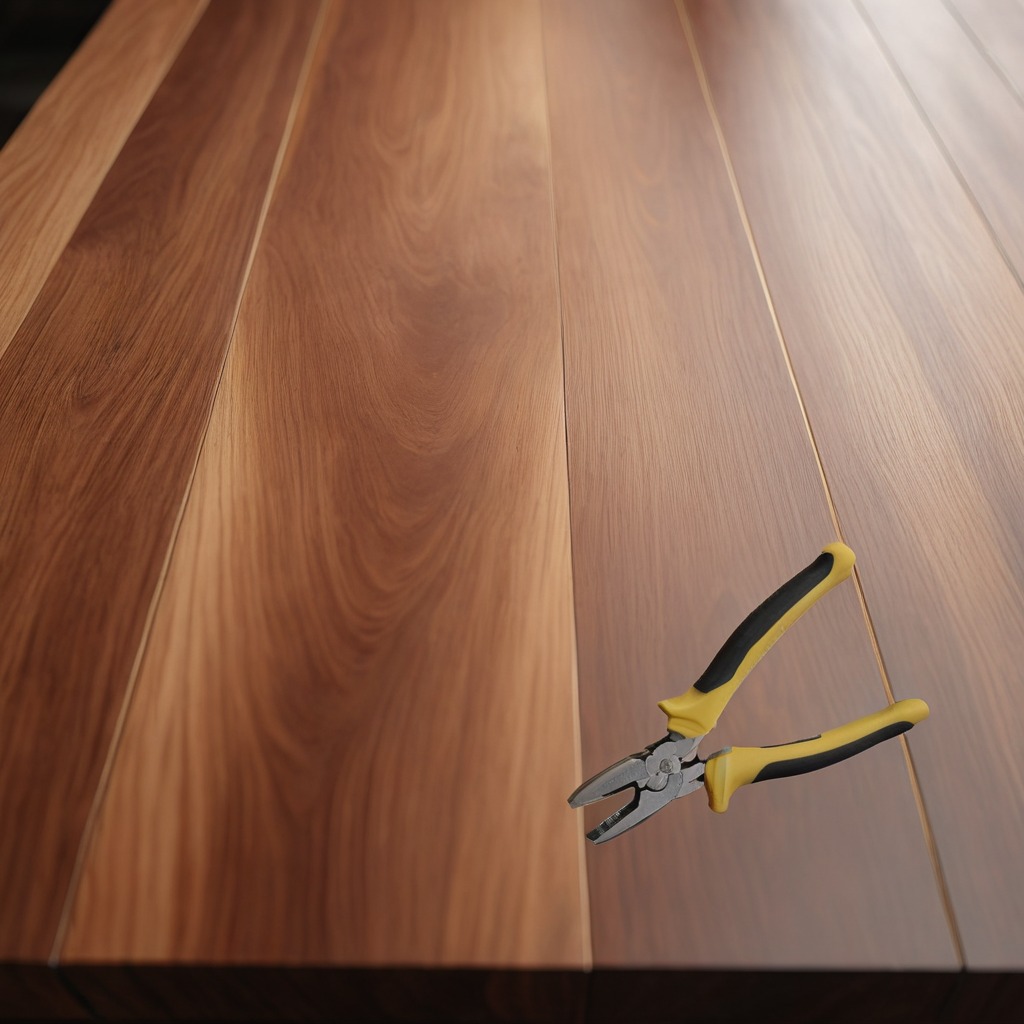
A plier lies on the wooden table in a carpentry studio.